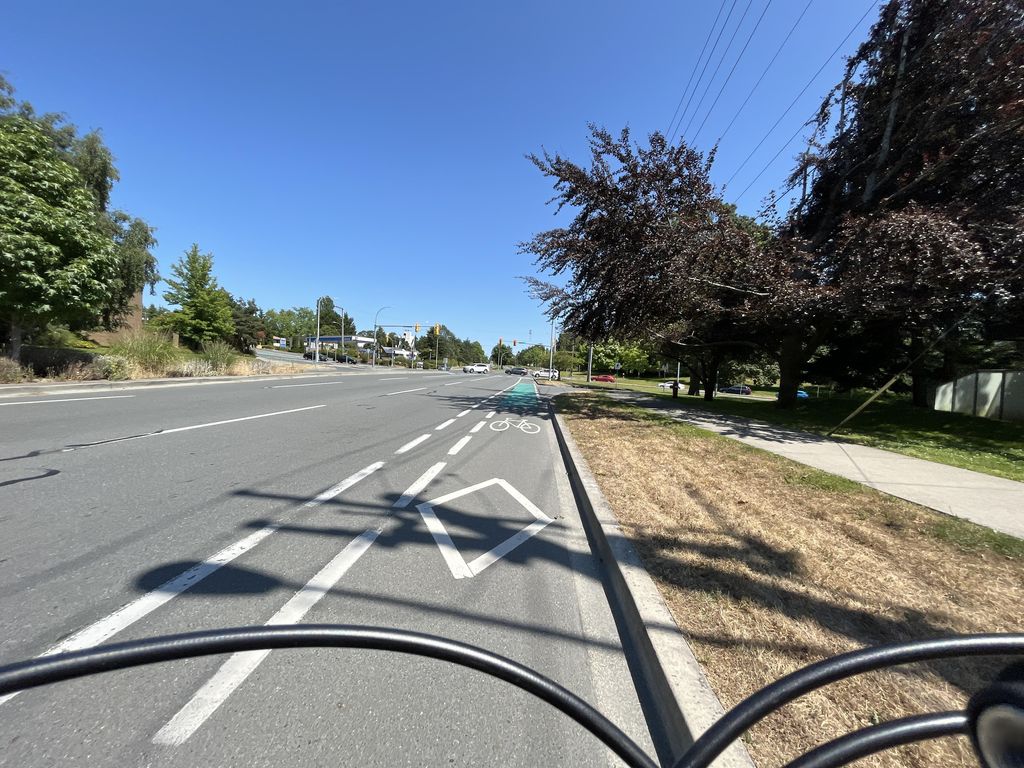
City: victoria